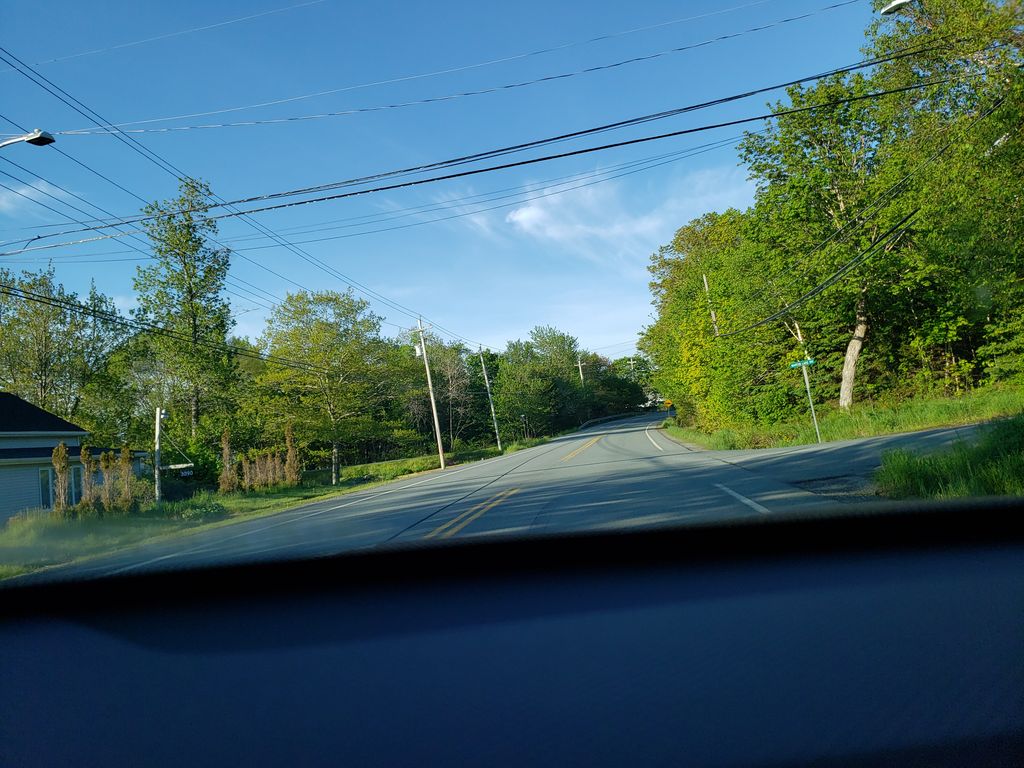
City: halifax